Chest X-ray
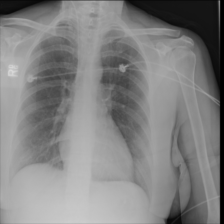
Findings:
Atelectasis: negative
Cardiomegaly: negative
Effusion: negative
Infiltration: negative
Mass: negative
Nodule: negative
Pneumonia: negative
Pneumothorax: negative
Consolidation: negative
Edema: negative
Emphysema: negative
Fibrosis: negative
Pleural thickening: negative
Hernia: negative